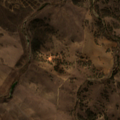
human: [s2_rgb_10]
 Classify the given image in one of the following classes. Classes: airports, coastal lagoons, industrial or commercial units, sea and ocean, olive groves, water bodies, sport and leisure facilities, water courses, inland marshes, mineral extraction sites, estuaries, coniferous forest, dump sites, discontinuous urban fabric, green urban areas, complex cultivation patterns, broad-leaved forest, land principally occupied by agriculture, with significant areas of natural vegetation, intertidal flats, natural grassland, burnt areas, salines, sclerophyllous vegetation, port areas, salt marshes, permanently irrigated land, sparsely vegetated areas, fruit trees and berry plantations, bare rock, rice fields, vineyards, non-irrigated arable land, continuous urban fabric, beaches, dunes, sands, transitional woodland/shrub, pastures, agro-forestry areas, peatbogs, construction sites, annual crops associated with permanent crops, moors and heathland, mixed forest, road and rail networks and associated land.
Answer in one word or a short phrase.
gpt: non-irrigated arable land, land principally occupied by agriculture, with significant areas of natural vegetation